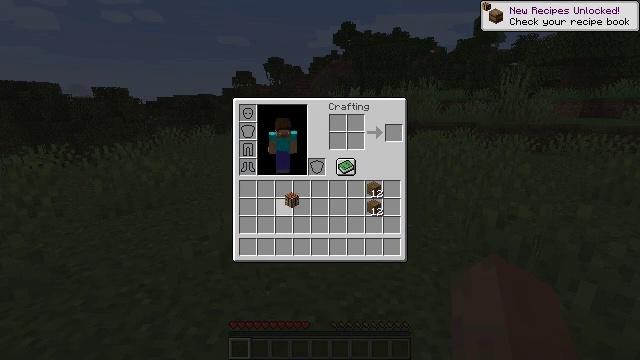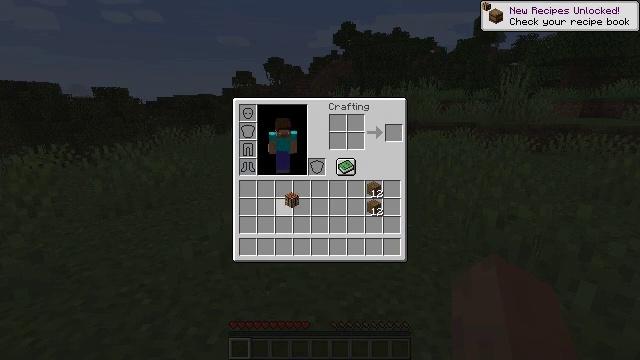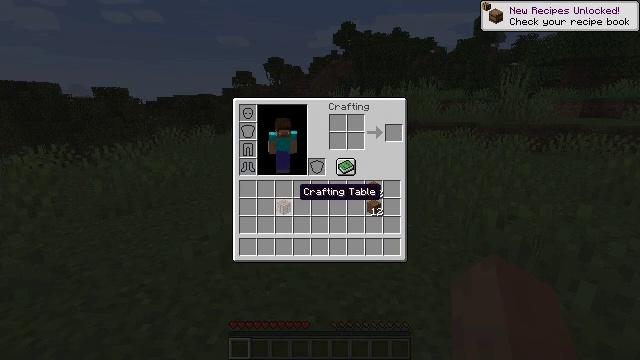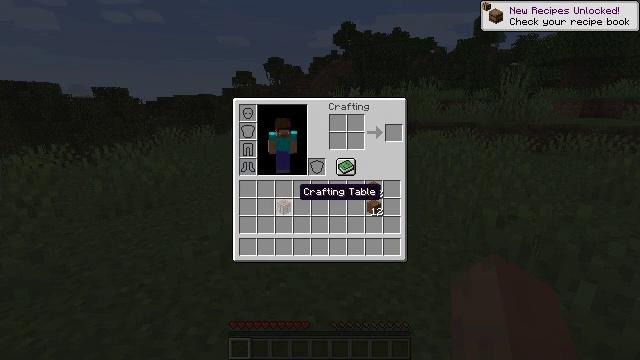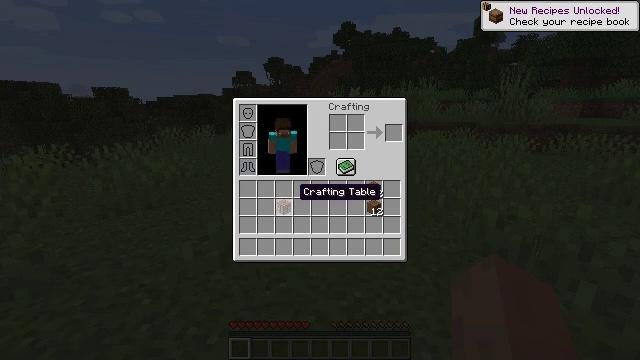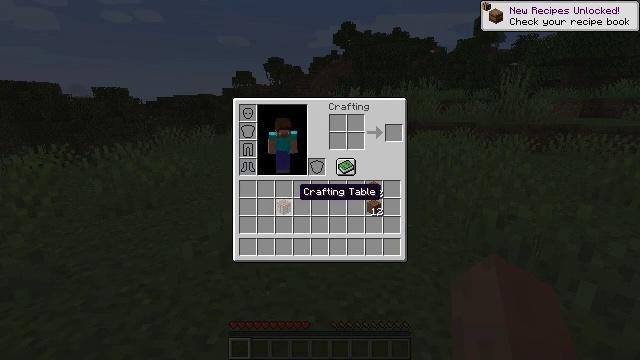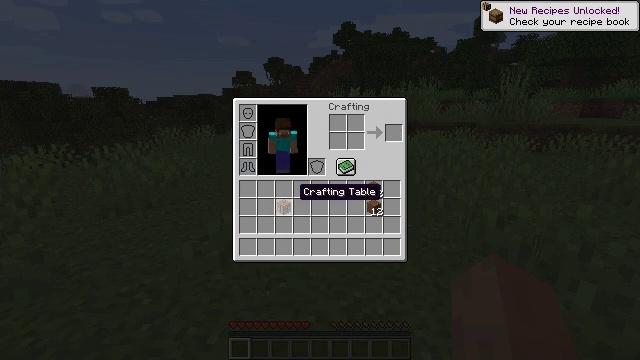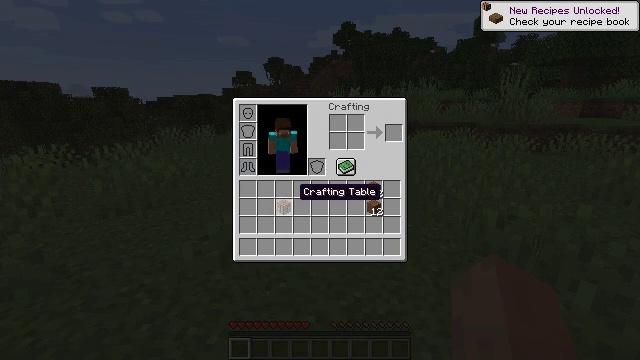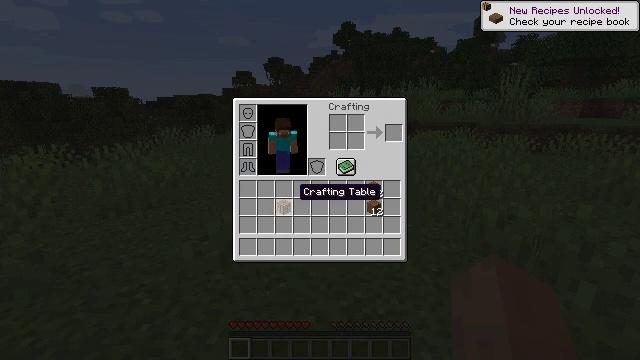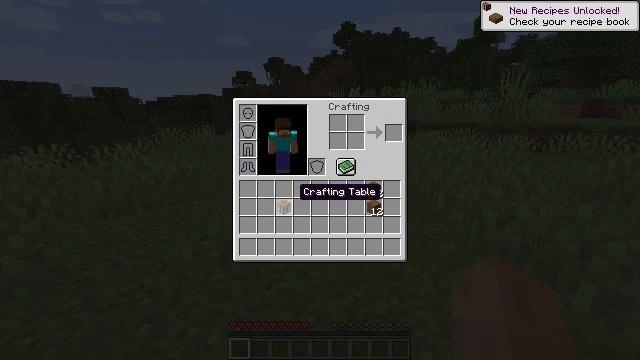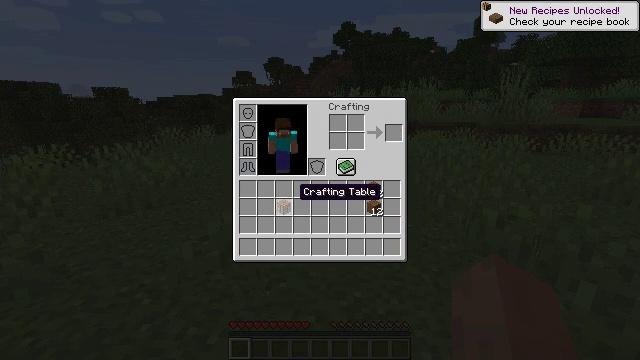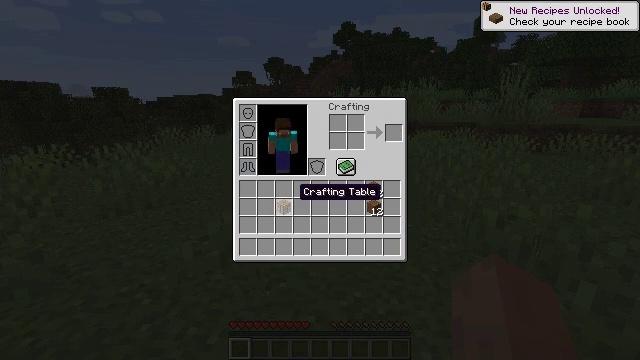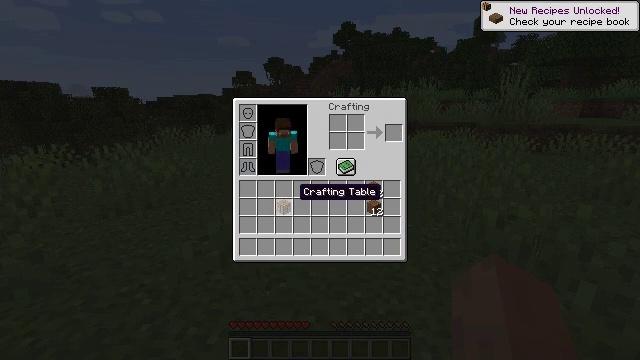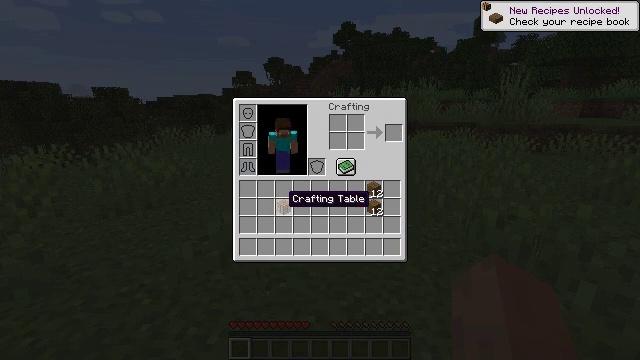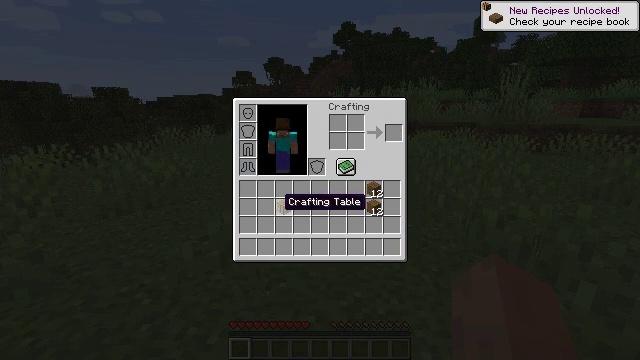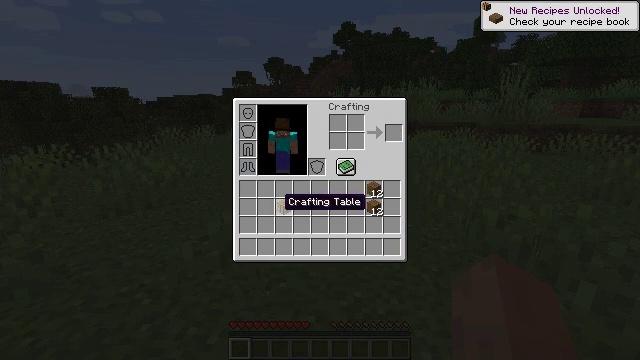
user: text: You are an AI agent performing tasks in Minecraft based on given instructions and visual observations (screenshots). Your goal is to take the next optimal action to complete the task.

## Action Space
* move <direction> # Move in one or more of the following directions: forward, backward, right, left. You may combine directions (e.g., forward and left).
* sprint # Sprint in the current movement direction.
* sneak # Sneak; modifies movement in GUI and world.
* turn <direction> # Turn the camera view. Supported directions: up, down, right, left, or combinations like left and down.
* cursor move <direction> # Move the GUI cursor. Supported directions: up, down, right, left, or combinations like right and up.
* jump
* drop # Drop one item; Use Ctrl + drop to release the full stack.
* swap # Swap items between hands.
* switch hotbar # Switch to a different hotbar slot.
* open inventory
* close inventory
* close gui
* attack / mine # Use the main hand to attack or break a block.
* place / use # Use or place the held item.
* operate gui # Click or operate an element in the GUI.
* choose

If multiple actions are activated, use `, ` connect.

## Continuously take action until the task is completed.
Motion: motion action
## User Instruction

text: Combine four planks to craft a crafting table.
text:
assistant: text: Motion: attack / mine
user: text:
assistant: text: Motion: no_op
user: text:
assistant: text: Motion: no_op
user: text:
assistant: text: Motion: no_op
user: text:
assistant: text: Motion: no_op
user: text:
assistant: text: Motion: no_op
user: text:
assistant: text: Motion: no_op
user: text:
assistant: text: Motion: no_op
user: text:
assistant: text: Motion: no_op
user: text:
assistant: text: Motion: no_op
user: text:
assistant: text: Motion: no_op
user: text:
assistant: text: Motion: no_op
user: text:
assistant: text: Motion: no_op
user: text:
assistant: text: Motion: no_op
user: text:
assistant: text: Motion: no_op
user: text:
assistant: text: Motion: no_op
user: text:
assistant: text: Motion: no_op
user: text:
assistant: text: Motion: no_op
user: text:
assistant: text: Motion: no_op
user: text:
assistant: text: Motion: no_op
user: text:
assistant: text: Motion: no_op
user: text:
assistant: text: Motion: no_op
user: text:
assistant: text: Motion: no_op
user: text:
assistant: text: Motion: no_op
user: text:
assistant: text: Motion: no_op
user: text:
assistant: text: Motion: no_op
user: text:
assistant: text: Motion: no_op
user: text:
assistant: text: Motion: no_op
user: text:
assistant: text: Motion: no_op
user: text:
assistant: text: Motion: no_op